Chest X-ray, PA view. Patient: 39 years old, sex F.
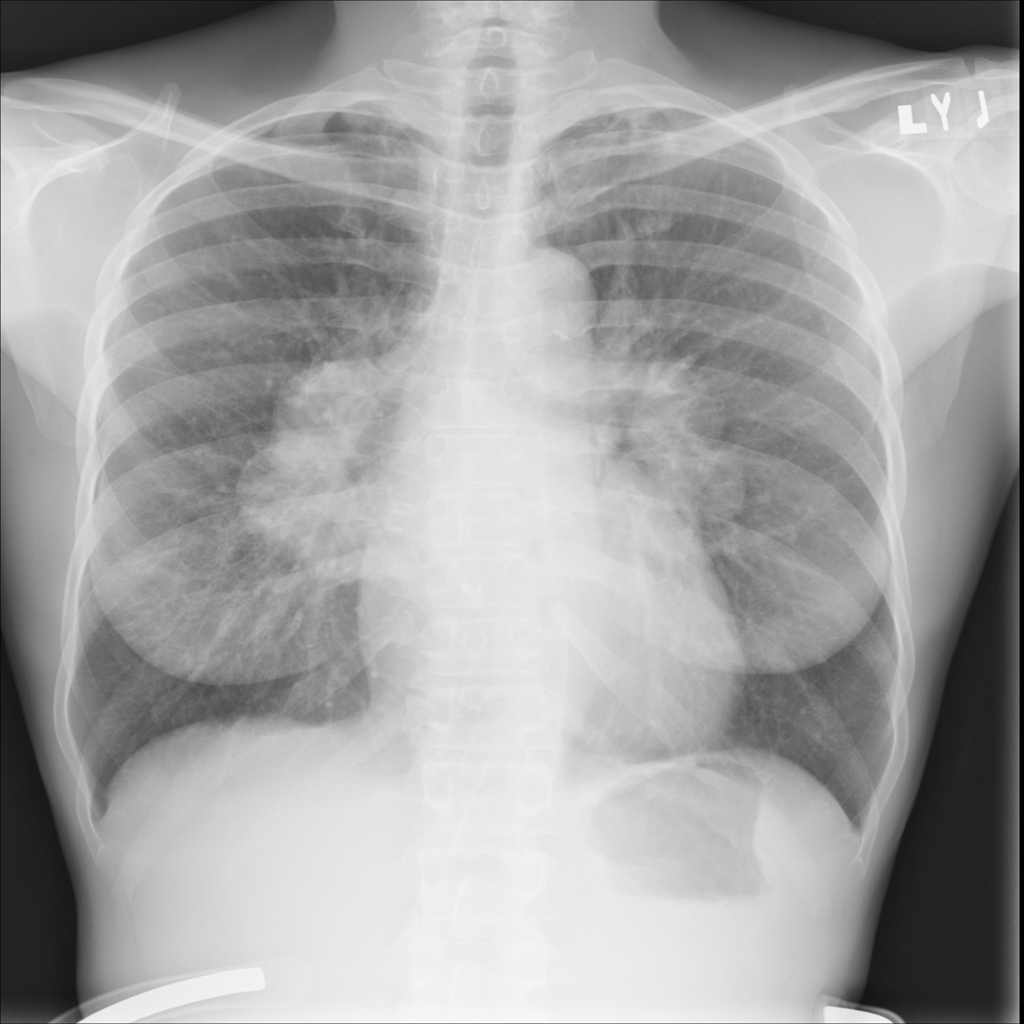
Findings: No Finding